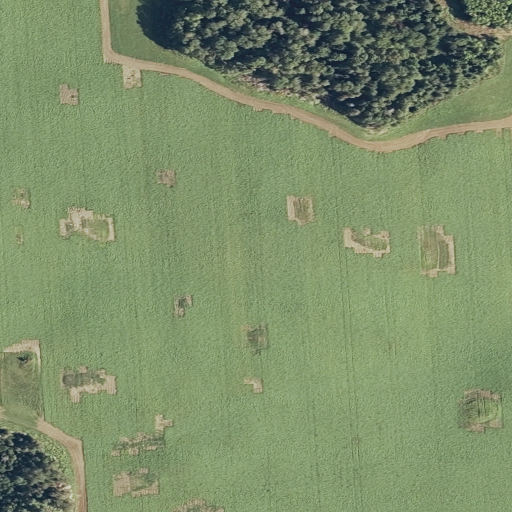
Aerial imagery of mountain in Maine named Packard Hill containing cultivated crops, mixed forest, open development, low intensity development, deciduous forest, pasture, medium intensity development, and woody wetlands